Question: I need to write in VBA a code describe as follows

Looking at the picture or table, first I want to check the value contained in cell(Ax), where x is the next empty row (x=8 in my example).
If the value of this cell(A8) is equal to "M" I want to find the max value in column(B) that contains the highest value and write down in cell(B8) the following next value: in this case "8". Then write in Column(C) the value "M8". If instead is equal to "F" the value in cell(B8) would be "10" and in cell(C8) I would like to get "F10).
P.S. The value "M" or "F" in the new rows comes from a Textbox as it possible to see in the following code.
Here the code I wrote so far:
'''
Private Sub CommandButton2_Click()
Dim Lastrow As Long
Lastrow = Sheets("Database finale").Range("A1").End(xlDown).Row + 1
Sheets("Database finale").Select
Cells(Lastrow, 1).Value = TextBox1.Value
If Cells(Lastrow, 1).Value = "M" Then
Cells(UltimaRiga, 2).Value = WorksheetFunction.Max(Range("B1:B"))
Else
Cells(UltimaRiga, 2).Value = WorksheetFunction.Max(Range("B1:B"))
End If
End Sub
'''
This is the code I wrote so far, but I don't know how to fix the double condition (equal to M or equal to F) and add +1 to the previous maximum value and report it in Cells(Lastrow, 2).
Could you please help me with the code?
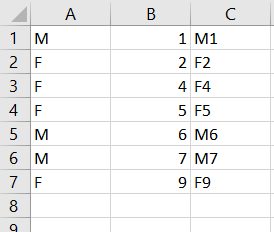
Answer: You can use the 'maxifs' function to check the maximum for either 'M' or 'F':
'''
Dim Lastrow As Long
Lastrow = Sheets("Database finale").Range("A1").End(xlDown).Row + 1
Sheets("Database finale").Select
Cells(Lastrow, 1).Value = Worksheets("Database finale").TextBox1.Value
If Cells(Lastrow, 1).Value = "M" Then
'Setting the maximum number for M using MaxIfs
Cells(Lastrow, 2).Value = WorksheetFunction.MaxIfs(Range(Cells(1, 2), Cells(Lastrow - 1, 2)), Range(Cells(1, 1), Cells(Lastrow - 1, 1)), "M") + 1
Else
'Setting the maximum number for F using MaxIfs
Cells(Lastrow, 2).Value = WorksheetFunction.MaxIfs(Range(Cells(1, 2), Cells(Lastrow - 1, 2)), Range(Cells(1, 1), Cells(Lastrow - 1, 1)), "F") + 1
End If
'Setting the concatenated string in the third column
Cells(Lastrow, 3).Value = Cells(Lastrow, 1).Value & Cells(Lastrow, 2).Value
'''
Note that I created a TextBox inside the sheet. You might need to modify this based on how you used this.